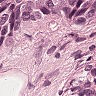
Metastatic tissue present: yes